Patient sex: M
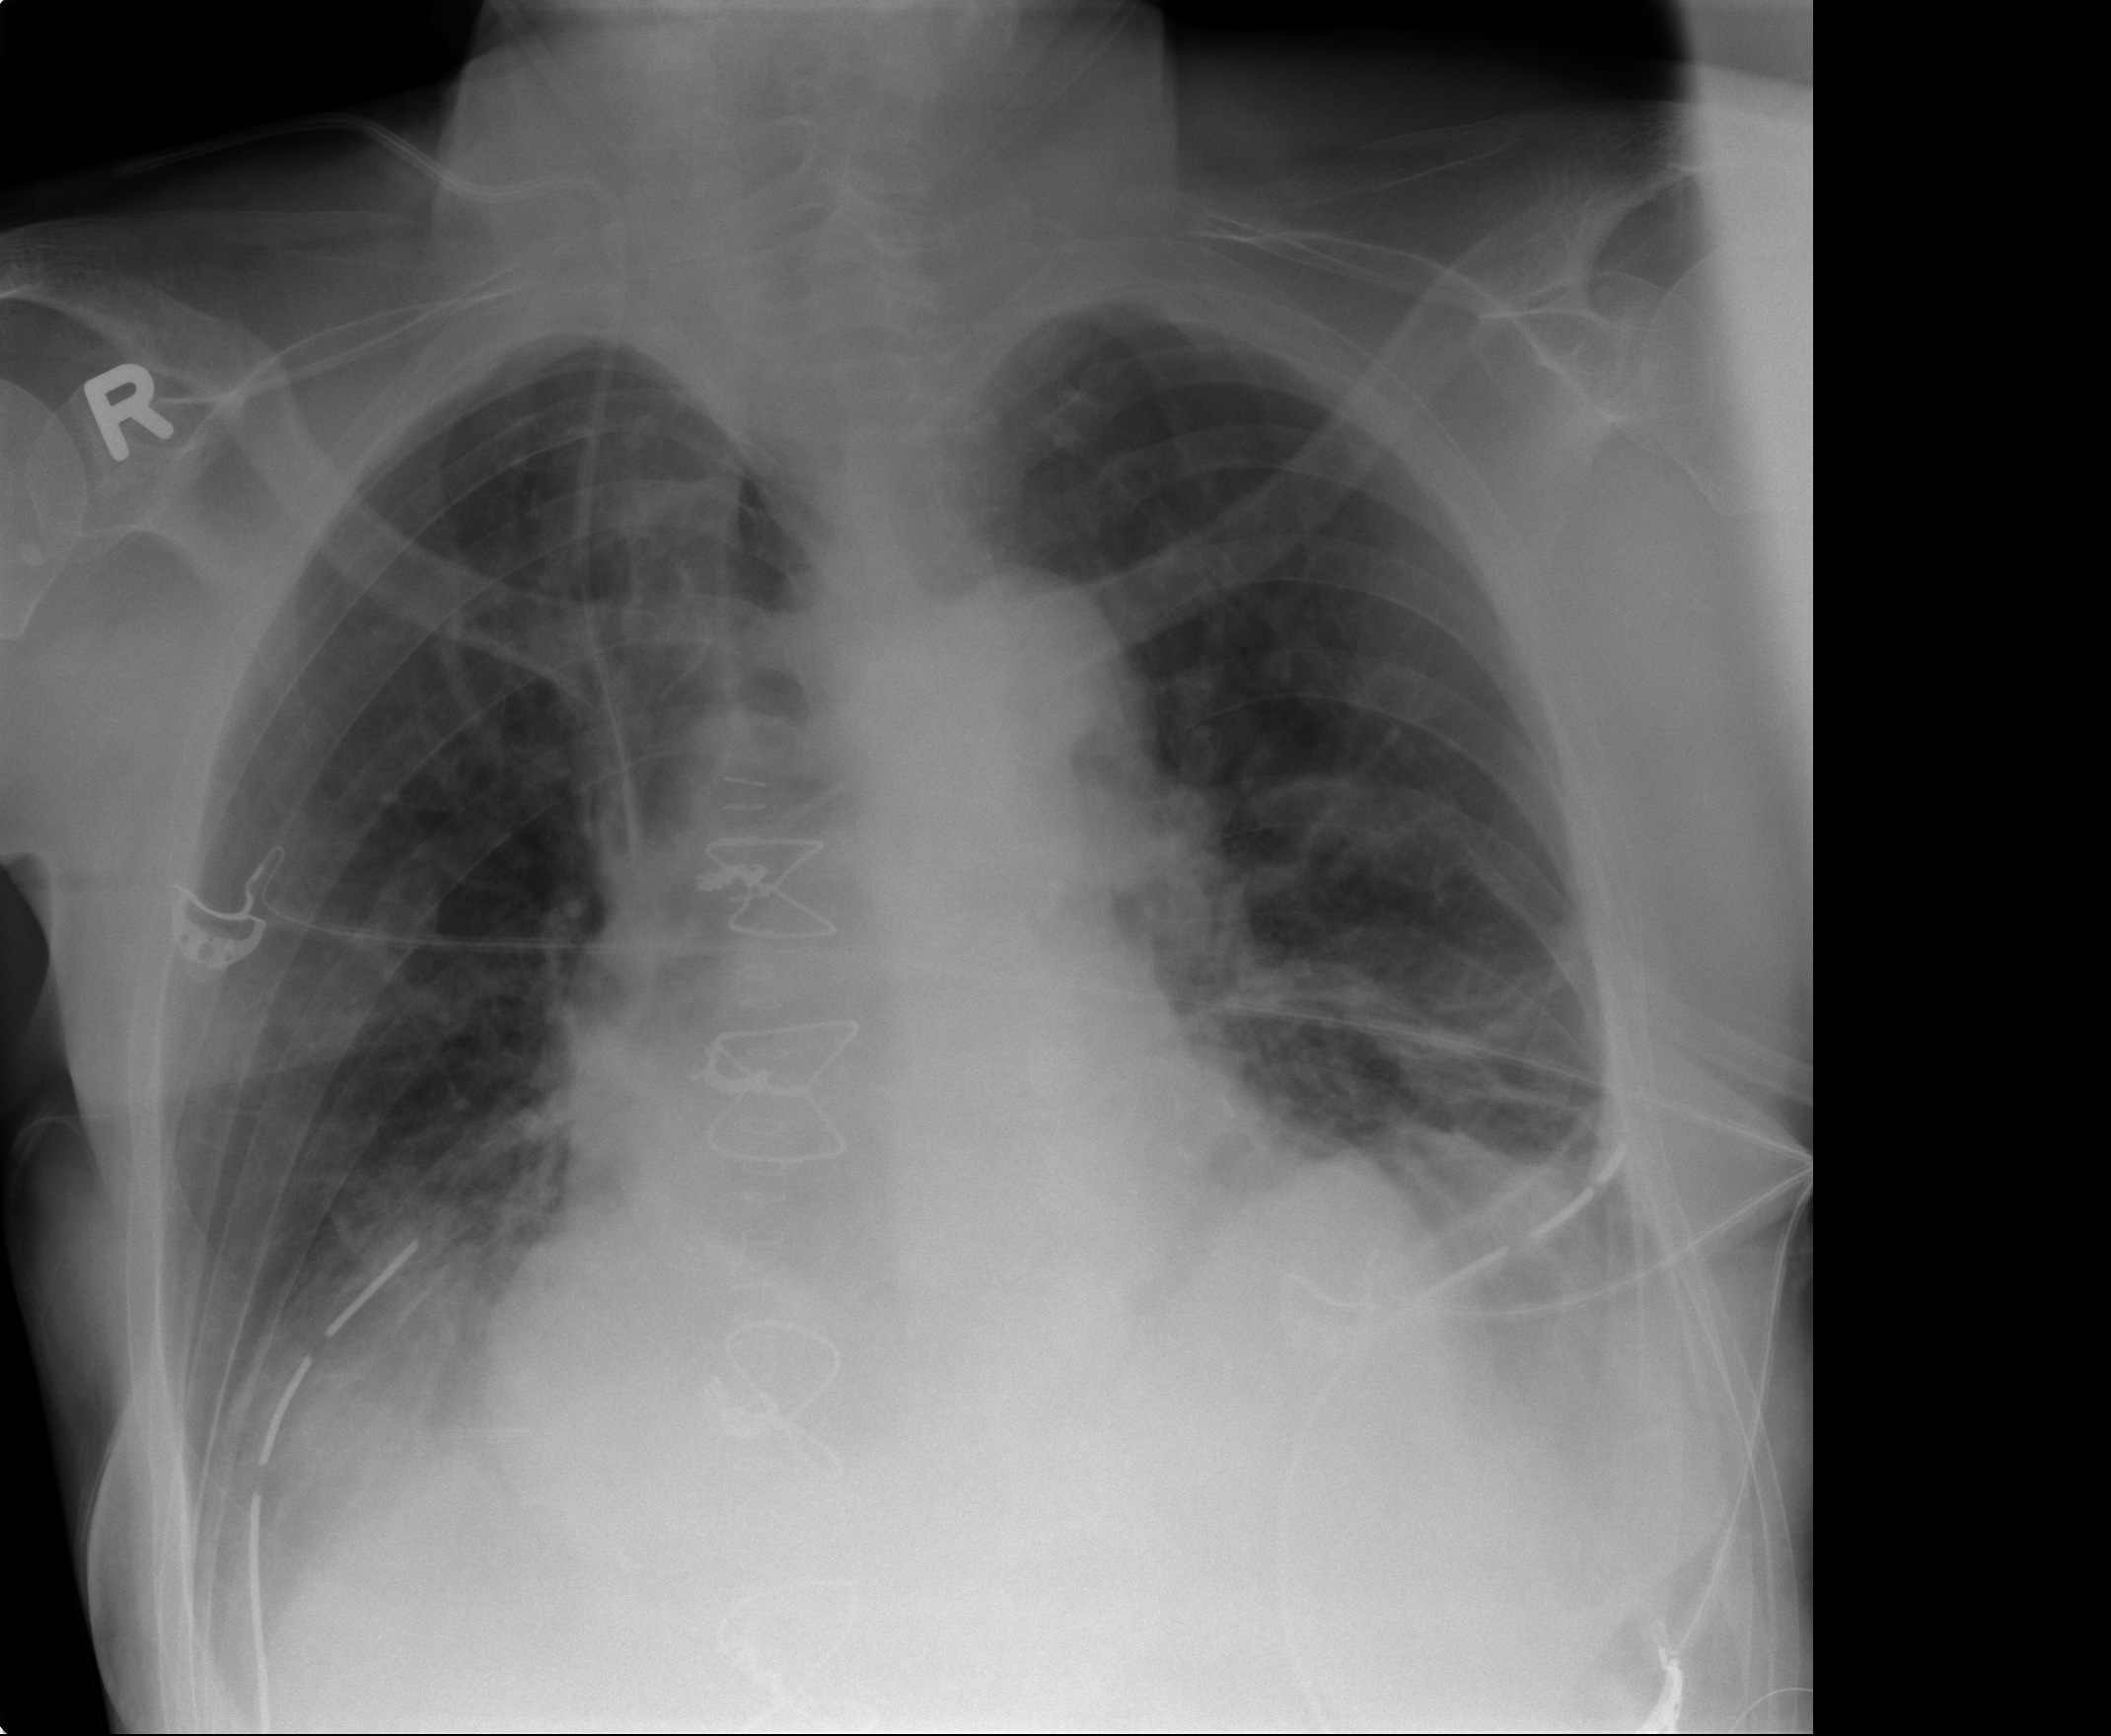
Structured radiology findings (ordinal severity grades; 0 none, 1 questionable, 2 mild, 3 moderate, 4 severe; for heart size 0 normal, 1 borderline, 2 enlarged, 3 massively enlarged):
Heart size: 2
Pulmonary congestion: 2
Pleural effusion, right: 2
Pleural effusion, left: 1
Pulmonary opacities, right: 0
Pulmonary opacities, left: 0
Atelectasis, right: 2
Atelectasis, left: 2